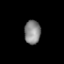
Tissue: prostate
Cell type: Fibroblasts
Senescence score: 0.8359
Nuclear area (px): 378
Mean DAPI intensity: 135.307